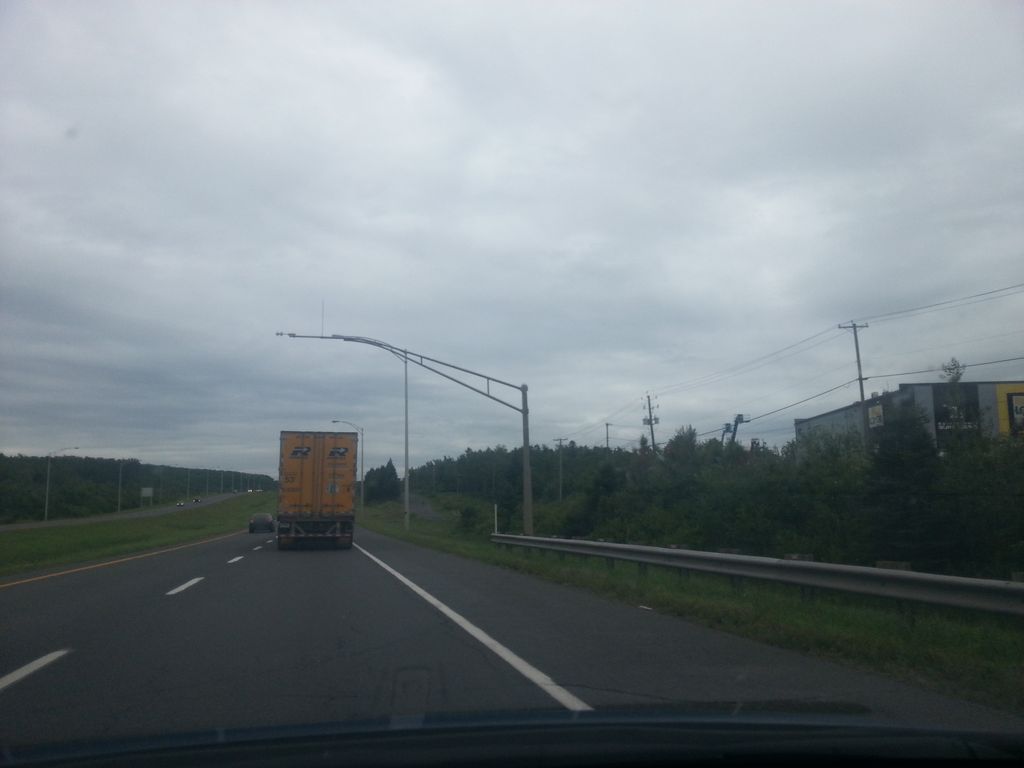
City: quebec_city